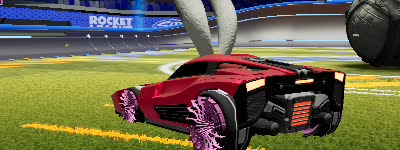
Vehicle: breakout